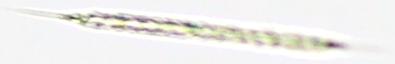
Label: Rhizosolenia